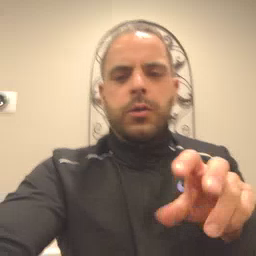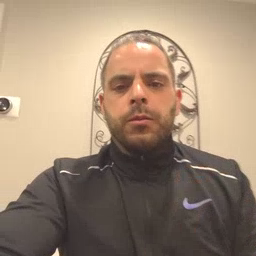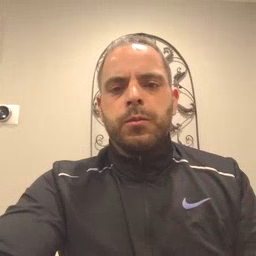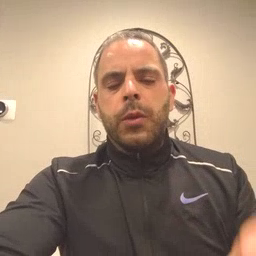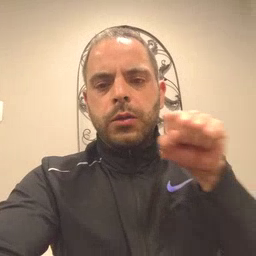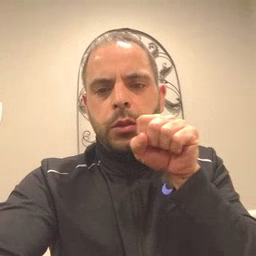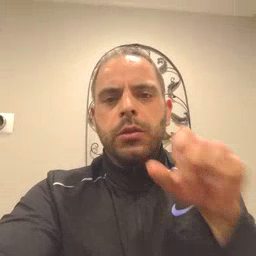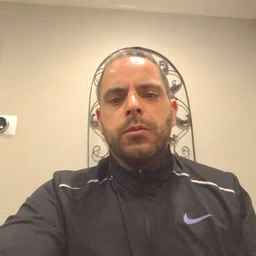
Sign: carrot